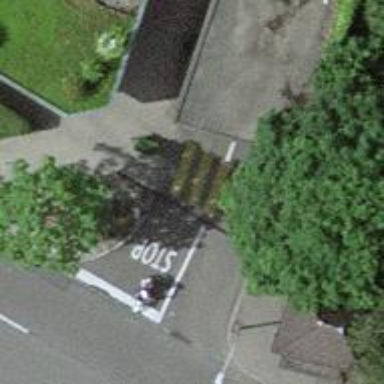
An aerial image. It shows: Parking entrance.